Question: I have a dataset with odds ratios and Confidence interval of each odds ratio, plotted with errorbars. I have included a shaded area to indicate the variation of confidence intervals as follows

'''
set.seed(10)
y <- runif(18, 0, 5) # Odds ratios
spread <- runif(18, 0, 2) # Confidence intervals
CI_hi <- y + spread/2 # The upper level of CIs
CI_lo <- y - spread/2 # Lower level of CIs
x <- seq(from=0.3, to=2.0, by=0.1) # x-values
library(ggplot2)
ggplot(data = NULL, aes(x=x, y=y)) +
geom_point(shape=18, color="deepskyblue3") +
geom_errorbar(aes(ymin=CI_lo, ymax=CI_hi), width=.0, color="deepskyblue3") +
geom_hline(yintercept = 1, color="darkgrey") +
theme(
axis.text.x = element_text(angle = 45, hjust = 1, vjust = 1),
panel.background = element_blank(),
axis.ticks.y = element_blank(),
panel.grid.major.x = element_blank(),
panel.grid.major.y = element_line(size = 0.25, linetype = 'solid', colour = "grey"),
panel.grid.minor.x = element_blank(),
panel.grid.minor.y = element_blank(),
text=element_text(family="Georgia", size=12)
) +
geom_polygon(aes(x=append(x,rev(x)), y=append(CI_hi,rev(CI_lo))), alpha=0.2) +
ylab("Odds ratio") +
xlab("Some variable")
'''
Is there a way to smoothen the edges of the shaded area?
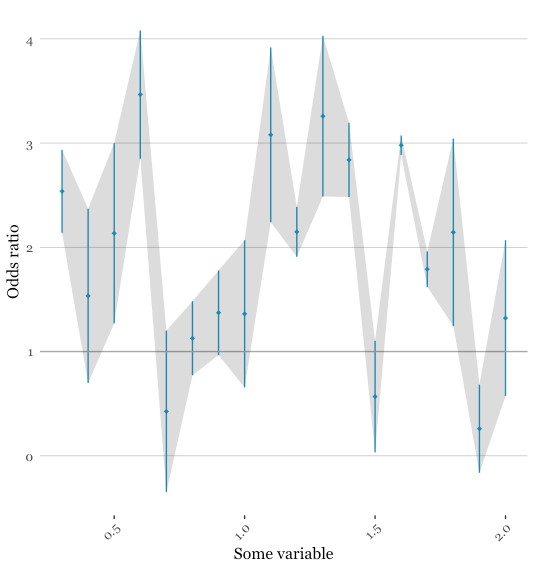
Answer: You can create splines and use them with 'geom_ribbon'. Or just leave the shading and use ggalt::geom_xspline
'''
library(tidyverse)
set.seed(10)
y <- runif(18, 0, 5) # Odds ratios
spread <- runif(18, 0, 2) # Confidence intervals
CI_hi <- y + spread/2 # The upper level of CIs
CI_lo <- y - spread/2 # Lower level of CIs
x <- seq(from=0.3, to=2.0, by=0.1) # x-values
foo <- data.frame(x,y, CI_hi, CI_lo)
foolong <- foo %>%
pivot_longer(names_to = 'CI', values_to = 'val', contains("CI"))
'''
'''
# use ggalt::geom_xspline
ggplot(data = NULL, aes(x=x, y=y)) +
geom_errorbar(aes(ymin=CI_lo, ymax=CI_hi), width=.0, color="deepskyblue3") +
geom_polygon(aes(x=append(x,rev(x)), y=append(CI_hi,rev(CI_lo))), alpha=0.2) +
ggalt::geom_xspline(data = foolong, aes(x = x, y = val, group = CI))
'''

'''
# make your own splines
spline_x <- spline(foo$x, foo$CI_hi)[["x"]]
spline_hi<- spline(foo$x, foo$CI_hi)[["y"]]
spline_lo<- spline(foo$x, foo$CI_lo)[["y"]]
foo_ribbon <- data.frame(spline_x, spline_hi, spline_lo)
ggplot(data = NULL, aes(x=x, y=y)) +
geom_errorbar(aes(ymin=CI_lo, ymax=CI_hi), width=.0, color="deepskyblue3") +
geom_ribbon(data = foo_ribbon,
aes(x = spline_x, y = NULL, ymin = spline_lo, ymax = spline_hi),
alpha= 0.2, color = 'grey')
'''

<URL>
Helpful thread: <URL>